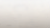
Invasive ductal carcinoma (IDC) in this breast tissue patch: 0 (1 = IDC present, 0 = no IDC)